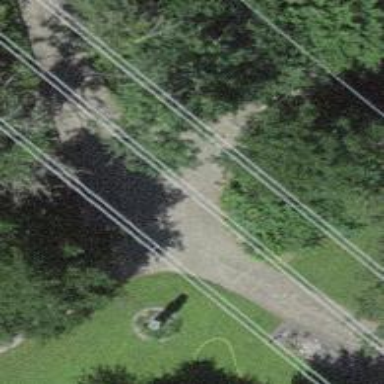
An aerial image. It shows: Path.